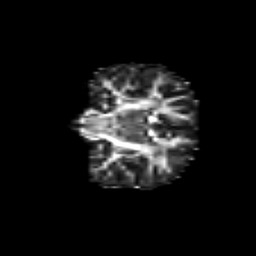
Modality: FA
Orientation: coronal
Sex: female
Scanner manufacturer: siemens
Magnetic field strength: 3 T
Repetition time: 5 s
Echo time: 0.071 s